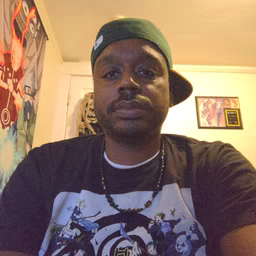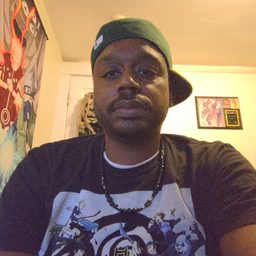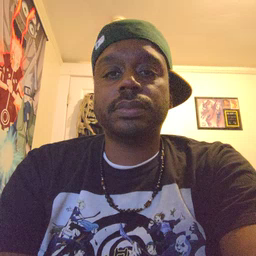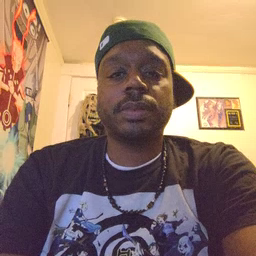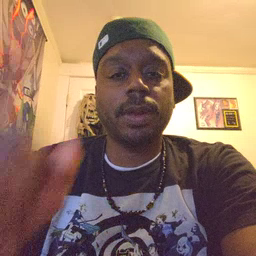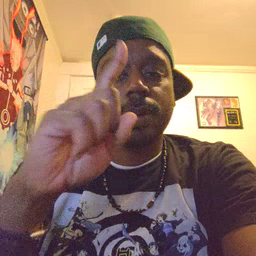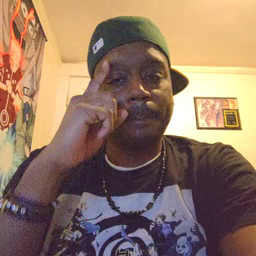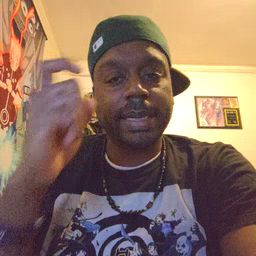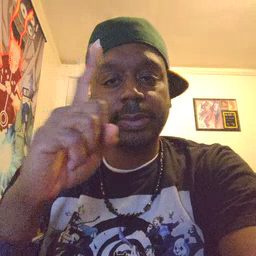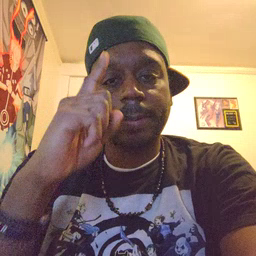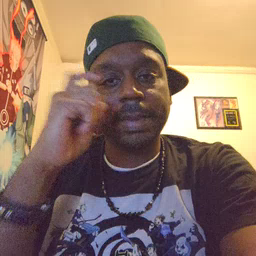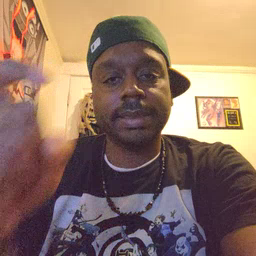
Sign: penny